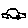
Label: car